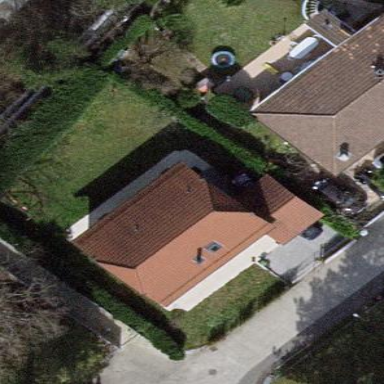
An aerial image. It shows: Garden enclosed by fence.